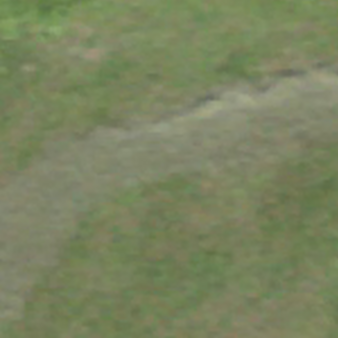
Label: other